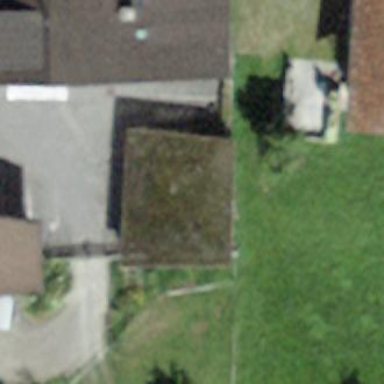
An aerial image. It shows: Garage building.